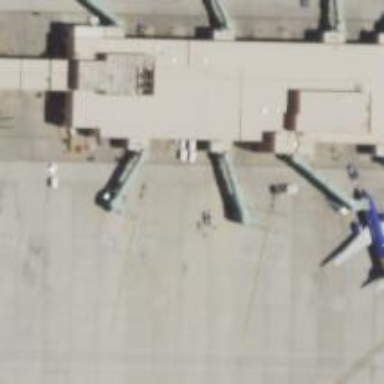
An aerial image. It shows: Airport gate.